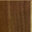
Piece: xx